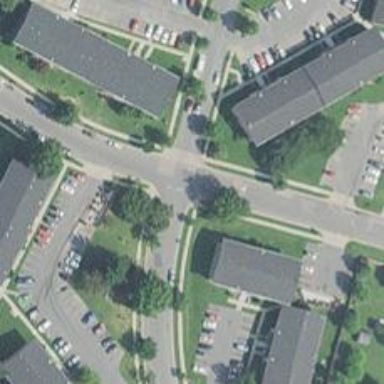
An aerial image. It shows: Neighborhood.